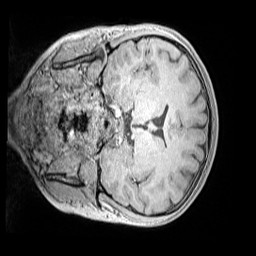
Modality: MP2RAGE
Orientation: coronal
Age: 11
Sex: female
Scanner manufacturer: siemens
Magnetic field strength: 3 T
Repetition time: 4 s
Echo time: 0.00299 s